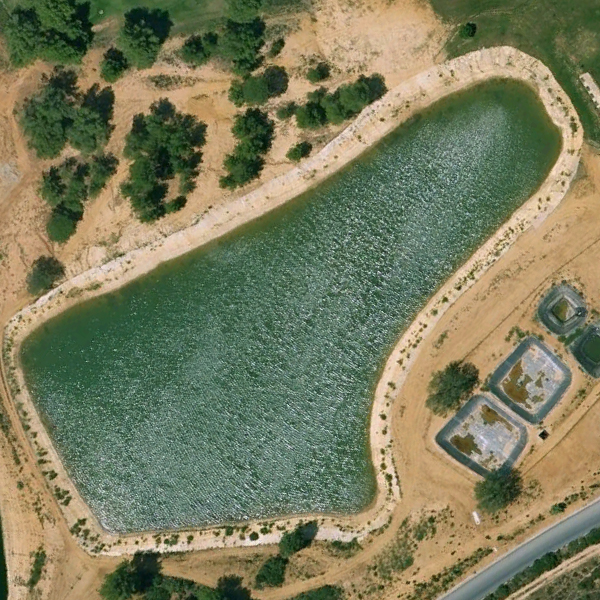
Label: Pond